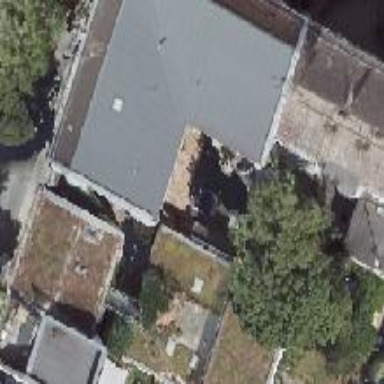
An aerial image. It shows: Saltbox shaped roof on apartment building.